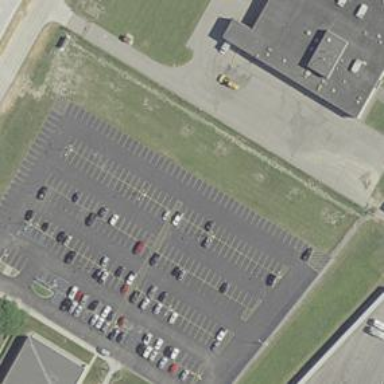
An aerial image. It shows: Parking area with asphalt surface.